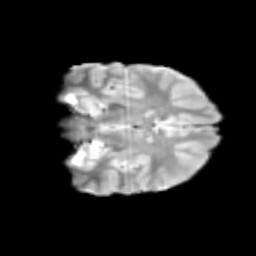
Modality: T2w
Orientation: coronal
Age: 11
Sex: male
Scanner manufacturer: siemens
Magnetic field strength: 3 T
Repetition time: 3.8 s
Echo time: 0.07 s